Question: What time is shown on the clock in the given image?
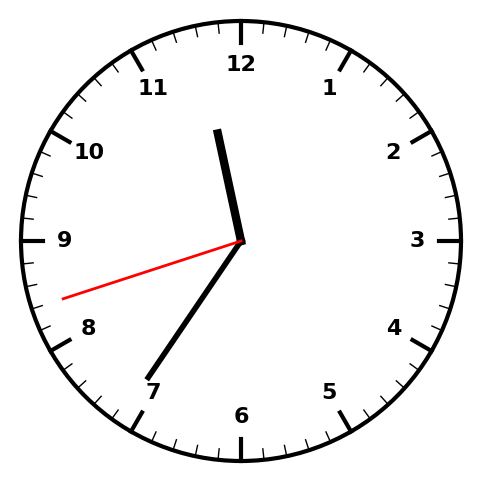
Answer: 11:35:42